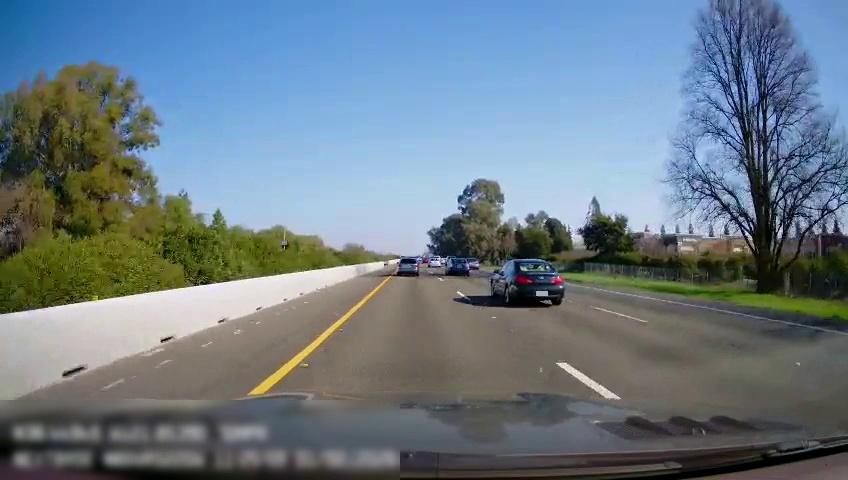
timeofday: Day
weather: Sunny
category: Drivable Space
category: Vehicles | SUV
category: Vehicles | SUV
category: Vehicles | SUV
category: Vehicles | Car
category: Vehicles | Car
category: Lanes | Current Lane
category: Lanes | Current Lane
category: Lanes | Alternate Lane
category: Lanes | Alternate Lane